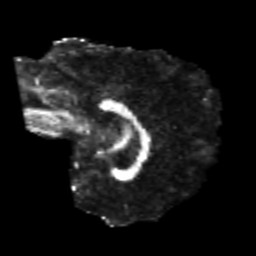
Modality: FA
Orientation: sagittal
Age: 25
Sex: female
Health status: healthy
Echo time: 0.074 s